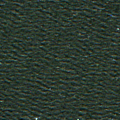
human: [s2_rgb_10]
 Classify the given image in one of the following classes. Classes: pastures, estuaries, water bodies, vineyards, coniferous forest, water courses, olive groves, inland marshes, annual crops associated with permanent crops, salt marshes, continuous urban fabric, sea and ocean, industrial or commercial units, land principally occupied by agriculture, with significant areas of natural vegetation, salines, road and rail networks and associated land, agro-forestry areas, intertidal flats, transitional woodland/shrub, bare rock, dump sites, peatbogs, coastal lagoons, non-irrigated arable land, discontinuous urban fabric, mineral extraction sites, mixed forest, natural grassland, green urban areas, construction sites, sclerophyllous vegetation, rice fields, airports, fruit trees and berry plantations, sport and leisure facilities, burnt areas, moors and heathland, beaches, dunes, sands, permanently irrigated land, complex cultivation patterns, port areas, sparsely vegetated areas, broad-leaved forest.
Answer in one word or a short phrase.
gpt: sea and ocean